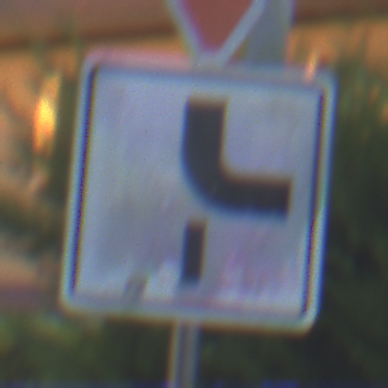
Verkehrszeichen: VerlaufVorfahrtsstrasse10
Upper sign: VorfahrtGewaehren
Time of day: SunriseSunset
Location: Outdoor (Urban)
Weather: Clear
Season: NotSpecified
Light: Natural